一年级 · 算术
括号里填上合适的数。(按从上到下, 从左到右填写)

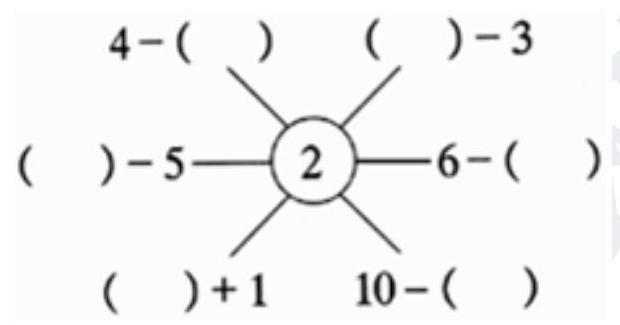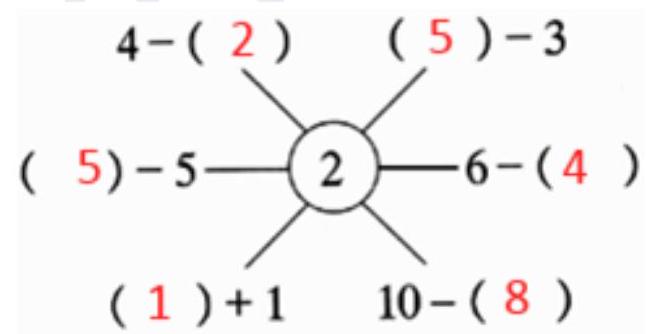
答案: 图: